Field crop: tomato
Growth stage: 1
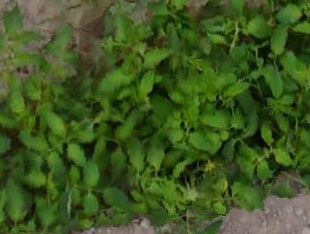
Species: tomato